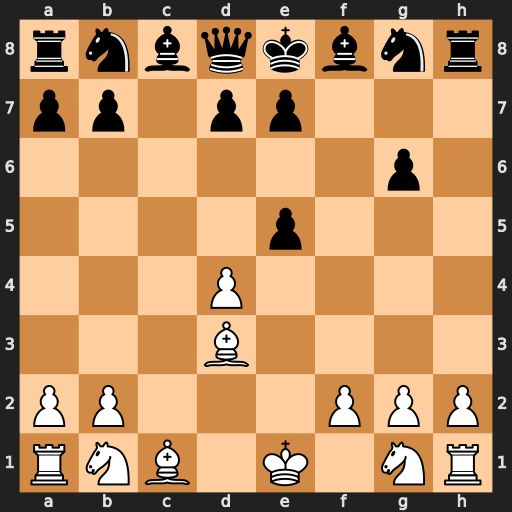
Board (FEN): rnbqkbnr/pp1pp3/6p1/4p3/3P4/3B4/PP3PPP/RNB1K1NR
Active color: w
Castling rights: KQkq
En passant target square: -
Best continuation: Bxg6#